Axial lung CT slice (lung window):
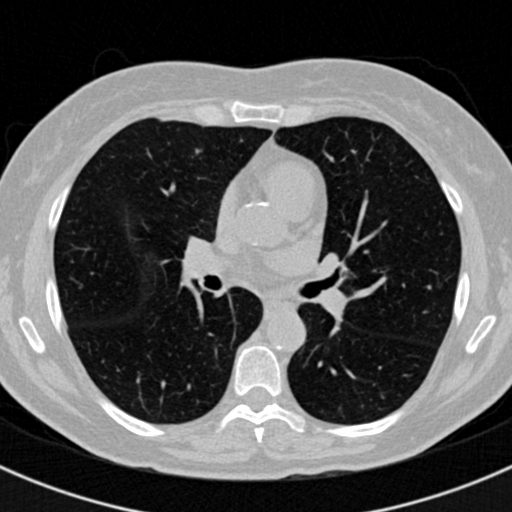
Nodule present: no